Question: Why does the following code generate a FormatException?
'''
DateTime.ParseExact("03/01/2012", "dd/MM/yyyy", null);
'''

Perhaps it has something to do with the fact that the code is running under IIS 7.5 Express as a part of an MVC3 site execution logic?
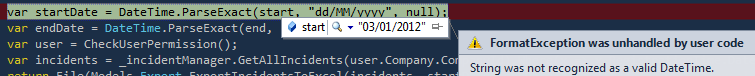
Answer: You need to include CultureInfo, for example:
'''
DateTime.ParseExact("03/01/2012", "dd/MM/yyyy", new CultureInfo("en-US"));
'''
Slashes in format string are culture sensitive and if you don't pass in CultureInfo, current culture is used. You can also use 'CultureInfo.InvariantCulture' and it will work. <URL>